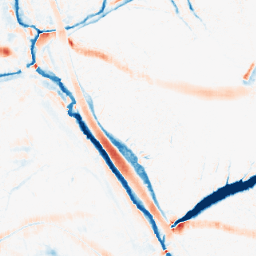
Category: morphological
Decomposition family: morphological_ellipse
Decomposition parameters: operation: average
width: 20
height: 10
Upsampling method: sinc_blackman
Upsampling parameters: scale: 2
kernel_size: 4
Upsampling scale: 2